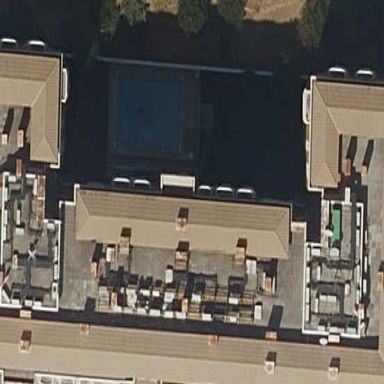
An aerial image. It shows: Image showing building with apartments.